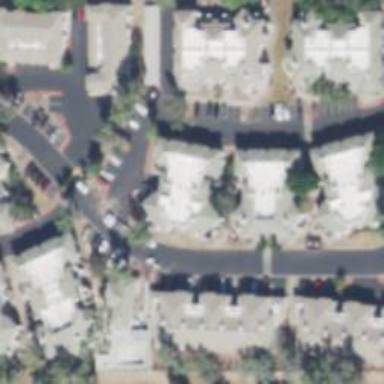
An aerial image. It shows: Living street.